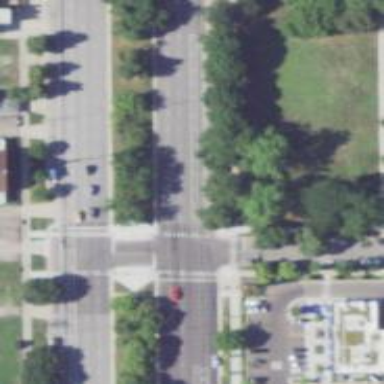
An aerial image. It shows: Footway that serves as traffic island.